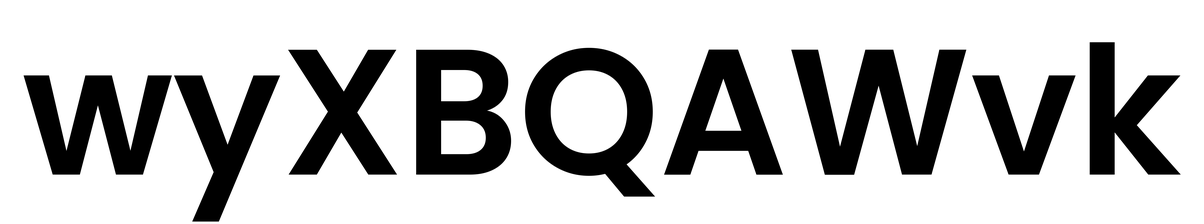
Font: Poppins-SemiBold